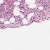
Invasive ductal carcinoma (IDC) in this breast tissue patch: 0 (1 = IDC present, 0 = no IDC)